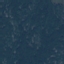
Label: Forest